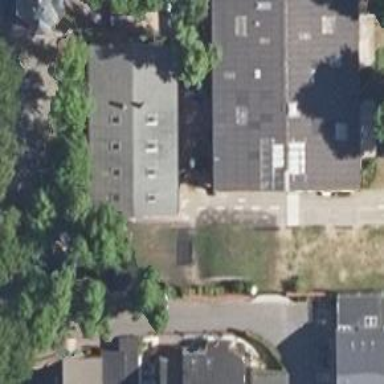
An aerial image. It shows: Kindergarten building.